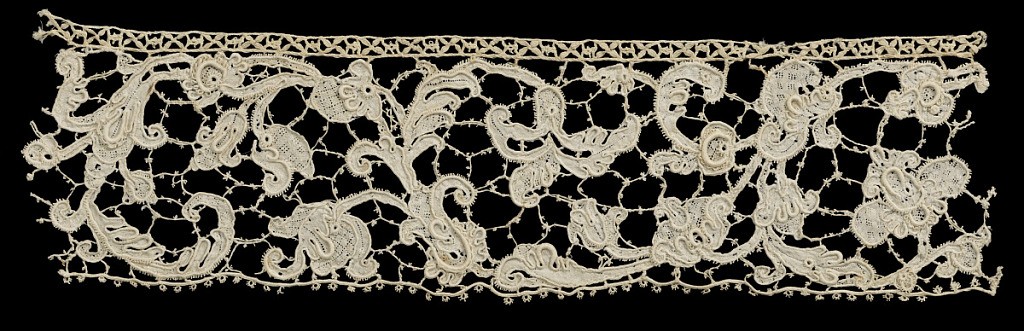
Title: Fragment
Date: late 17th–early 18th century
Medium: linen Technique: raised needle lace
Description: Border fragment of Gros Point de Venise in a large floral and foliated serpertine design. Pattern outlined by cordonnet and connected by brides picotées and interspersed by portes and gaze quadrillée.